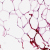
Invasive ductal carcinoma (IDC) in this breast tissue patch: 0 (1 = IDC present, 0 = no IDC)